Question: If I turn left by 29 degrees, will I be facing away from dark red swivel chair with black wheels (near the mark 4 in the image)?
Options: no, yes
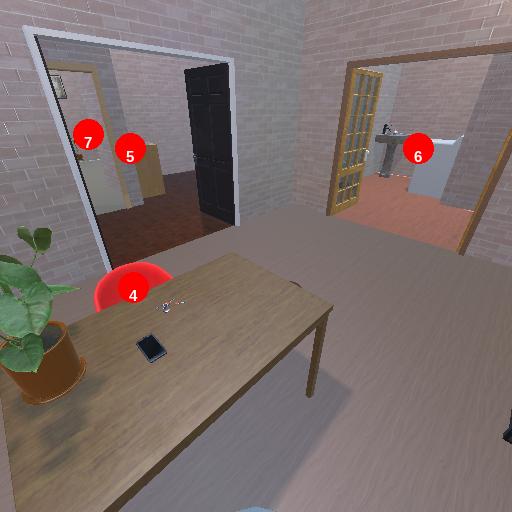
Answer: no